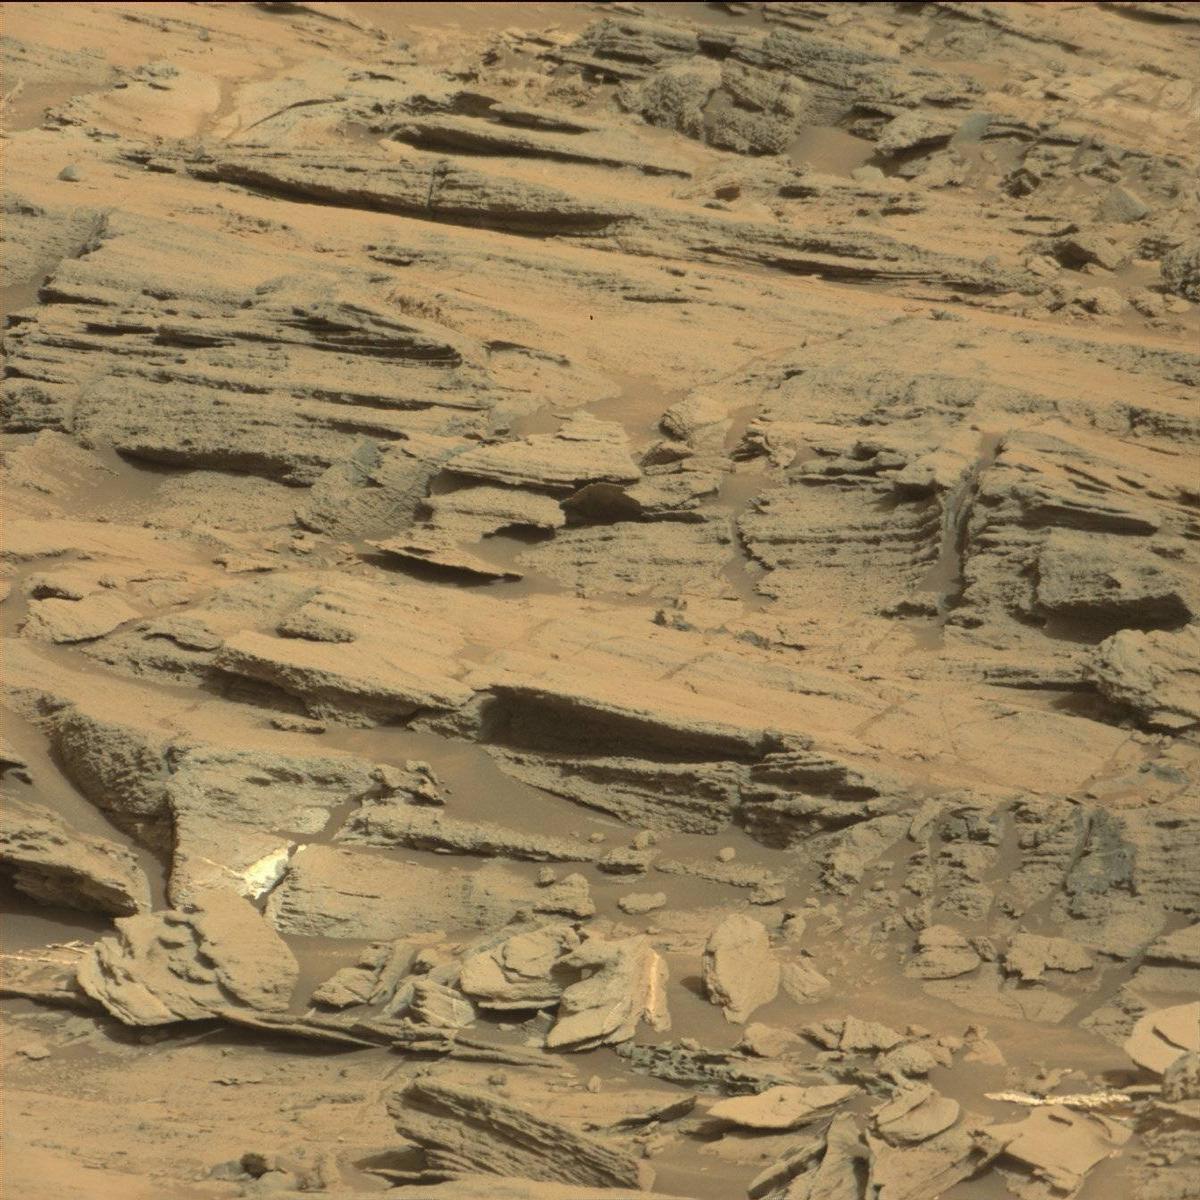
Terrain classes present: Bedrock, Sand / Soil